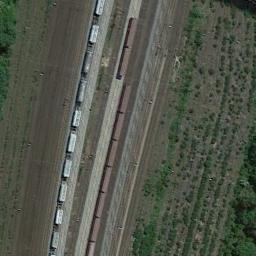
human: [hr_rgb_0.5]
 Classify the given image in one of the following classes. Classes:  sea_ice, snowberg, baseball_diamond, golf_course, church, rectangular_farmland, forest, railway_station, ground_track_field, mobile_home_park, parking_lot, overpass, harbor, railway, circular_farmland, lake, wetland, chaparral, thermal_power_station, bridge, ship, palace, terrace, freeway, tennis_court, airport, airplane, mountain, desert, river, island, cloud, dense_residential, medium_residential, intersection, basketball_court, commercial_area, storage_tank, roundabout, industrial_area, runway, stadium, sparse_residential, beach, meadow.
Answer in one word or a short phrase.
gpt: railway